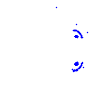
Particle: electron